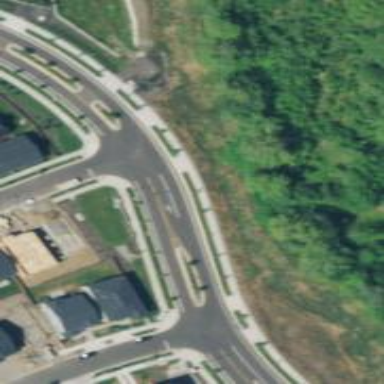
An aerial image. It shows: Unmarked crossing on the road.